Question: I've written a test case using the Selenium IDE. I would like to run the test (using the play button) and I would like to switch to the Table tab so I can see the commands.
As seen in the screenshot, I can neither click the play button nor switch to the Table tab. Why?

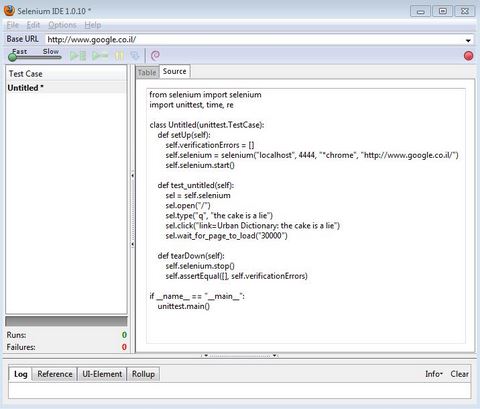
Answer: You can execute test only when your IDE is set for Selenese (HTMl format) and not any other code format. Change it to Selenese (HTML) as following and it should work -

> On a different note, do you know Selenium questions would have their dedicated home at - <URL>
You might like to post your Selenium question here.